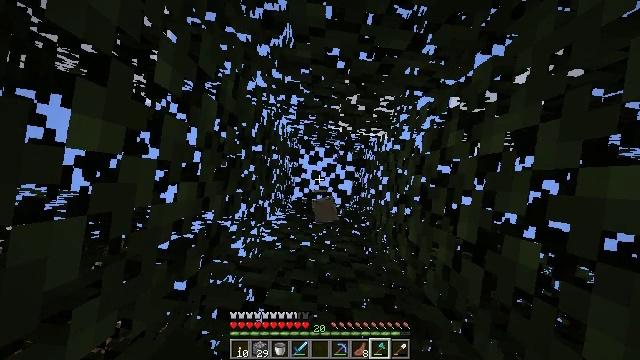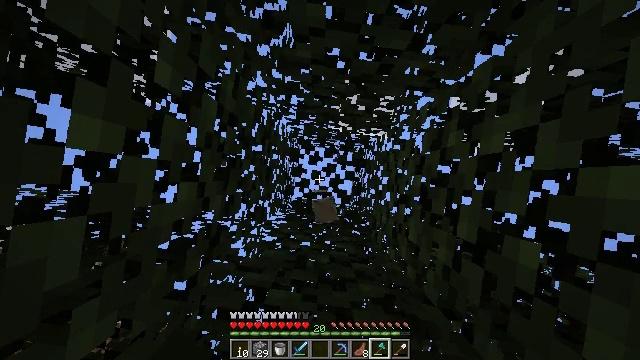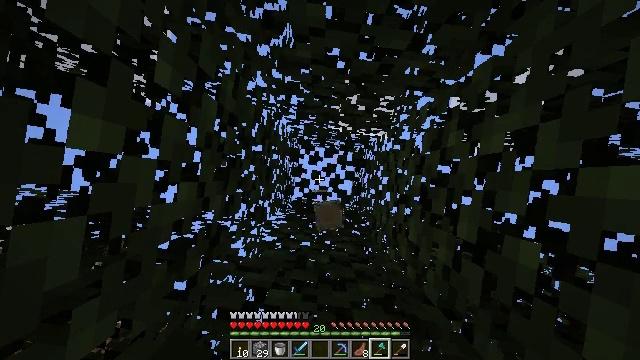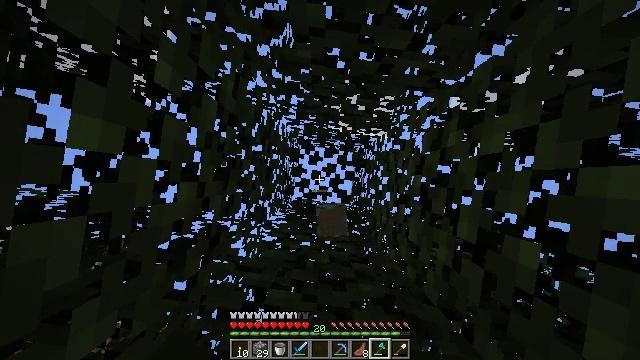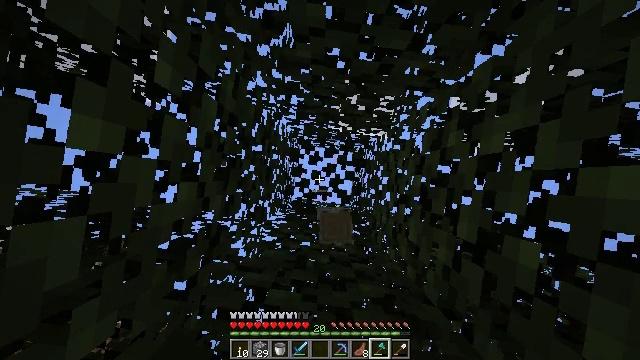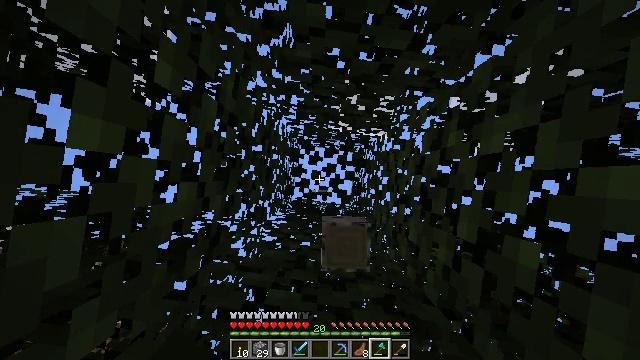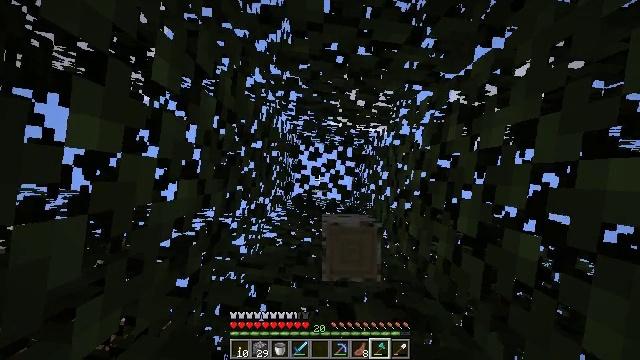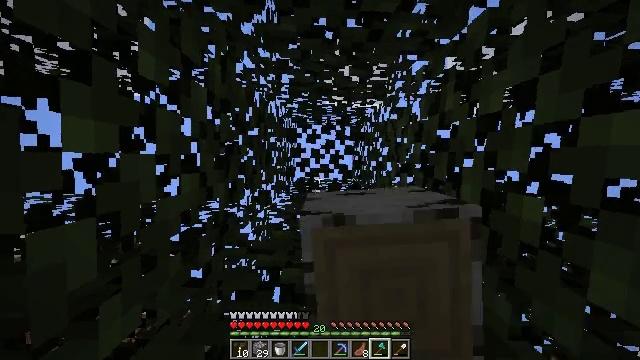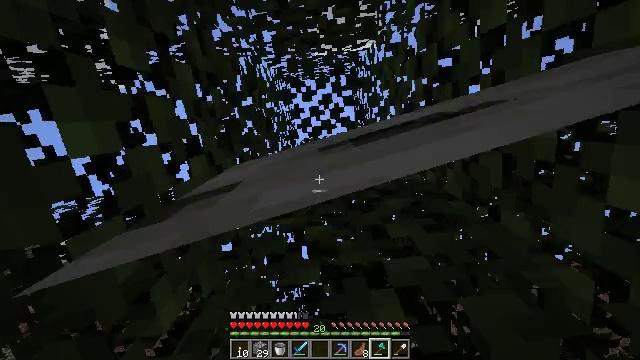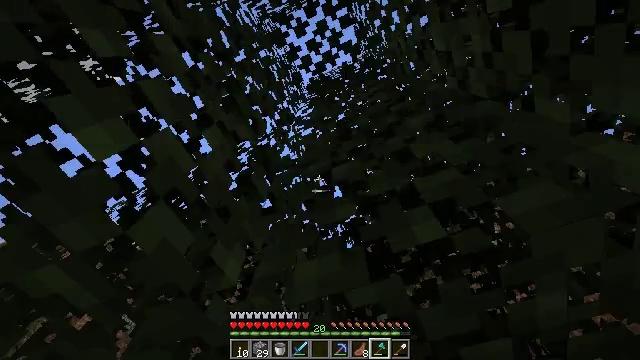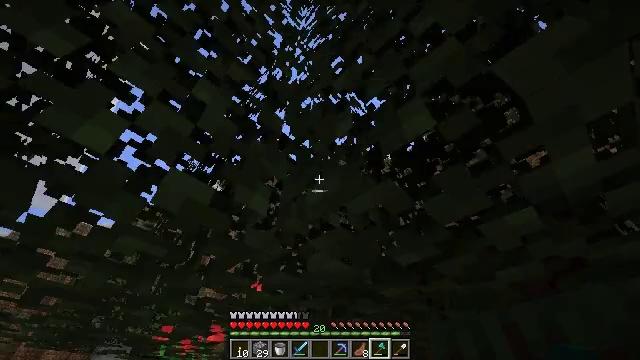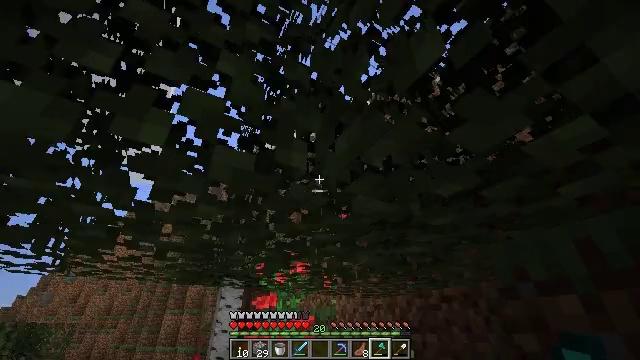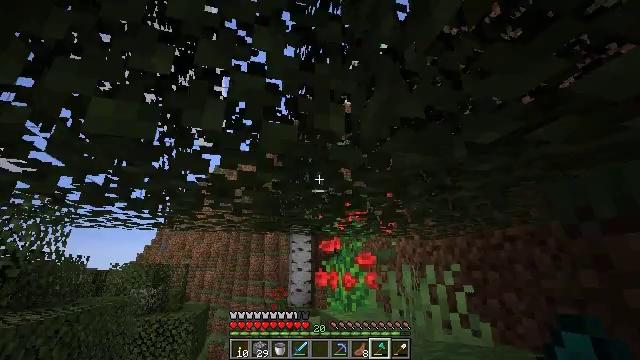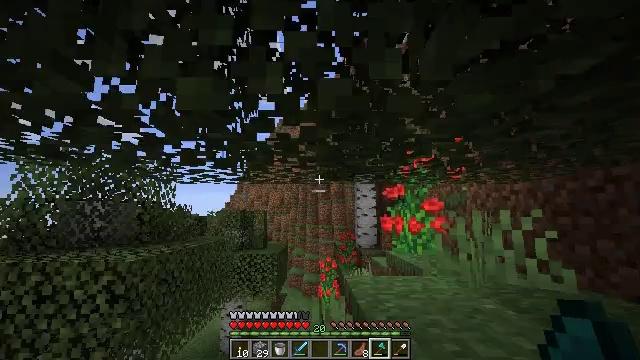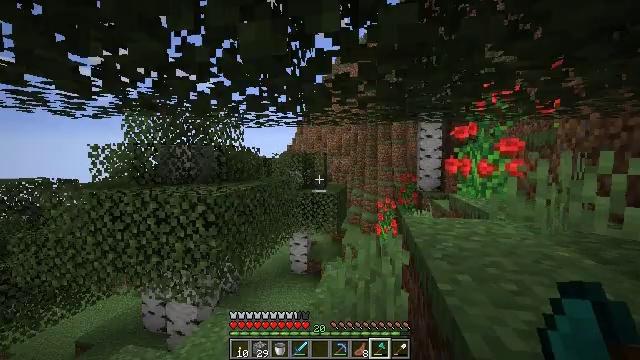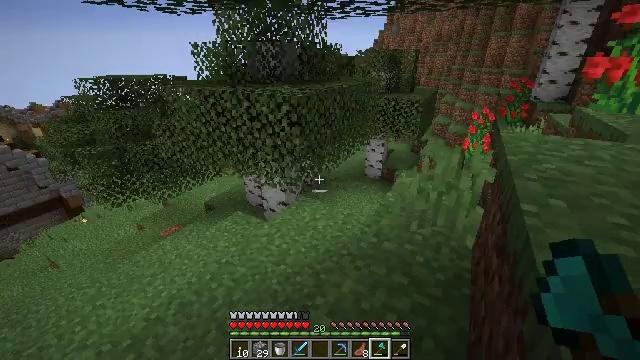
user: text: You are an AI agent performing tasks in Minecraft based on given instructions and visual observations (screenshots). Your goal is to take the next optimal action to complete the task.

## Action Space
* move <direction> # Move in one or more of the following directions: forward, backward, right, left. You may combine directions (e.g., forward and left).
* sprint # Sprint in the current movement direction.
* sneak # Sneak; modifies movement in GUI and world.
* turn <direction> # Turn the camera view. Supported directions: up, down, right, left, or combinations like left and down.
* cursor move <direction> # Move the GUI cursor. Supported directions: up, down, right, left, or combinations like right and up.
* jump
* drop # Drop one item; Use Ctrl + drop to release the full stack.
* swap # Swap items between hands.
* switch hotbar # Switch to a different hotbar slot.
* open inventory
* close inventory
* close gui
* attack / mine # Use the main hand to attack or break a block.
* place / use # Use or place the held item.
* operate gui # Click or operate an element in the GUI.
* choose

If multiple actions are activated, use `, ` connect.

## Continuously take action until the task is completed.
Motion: motion action
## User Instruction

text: Mine the birch log from the tree.
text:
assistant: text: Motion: no_op
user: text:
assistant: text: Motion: no_op
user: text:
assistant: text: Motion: no_op
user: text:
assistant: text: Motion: no_op
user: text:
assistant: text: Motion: no_op
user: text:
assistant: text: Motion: no_op
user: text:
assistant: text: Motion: turn left and down
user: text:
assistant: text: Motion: turn left and down
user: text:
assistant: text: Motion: move right, turn left and down
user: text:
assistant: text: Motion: move right, turn left and down
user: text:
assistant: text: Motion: move right, turn left and down
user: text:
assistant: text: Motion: move right, turn left and down
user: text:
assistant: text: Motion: move right, turn left and down
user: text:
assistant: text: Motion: turn left and down
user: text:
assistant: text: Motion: turn left and down
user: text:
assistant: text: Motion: turn left and down
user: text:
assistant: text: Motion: turn left and down
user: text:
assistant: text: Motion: no_op
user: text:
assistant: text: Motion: no_op
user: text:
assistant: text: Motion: move forward
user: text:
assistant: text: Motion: move forward, turn left
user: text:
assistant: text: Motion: move forward, turn right and up
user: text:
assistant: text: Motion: move forward, turn right and up
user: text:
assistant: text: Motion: move forward, turn right and up
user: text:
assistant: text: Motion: move forward
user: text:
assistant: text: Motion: move forward, turn left
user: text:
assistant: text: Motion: move forward, turn left and down
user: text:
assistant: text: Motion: move forward, turn left and down
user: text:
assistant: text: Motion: move forward, turn left and down
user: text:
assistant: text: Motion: move forward